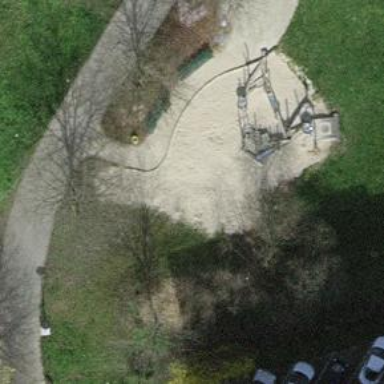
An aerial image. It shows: Playground area for leisure land.